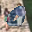
Label: 0